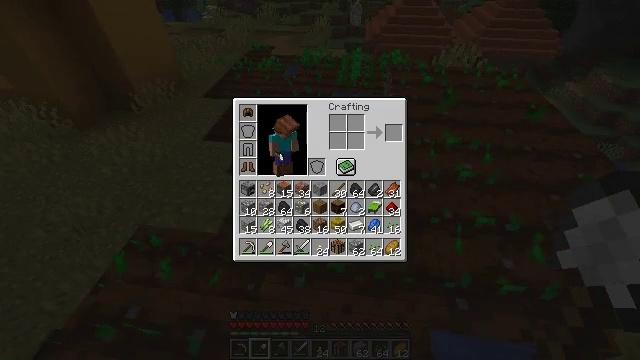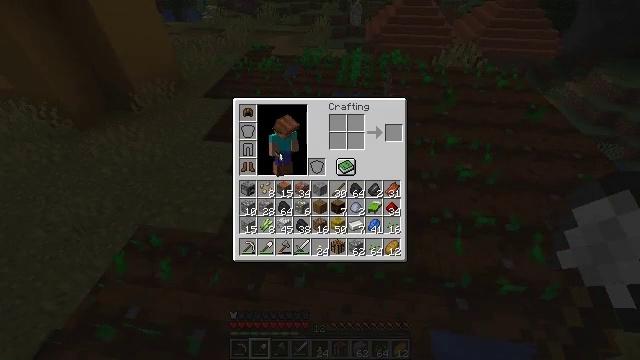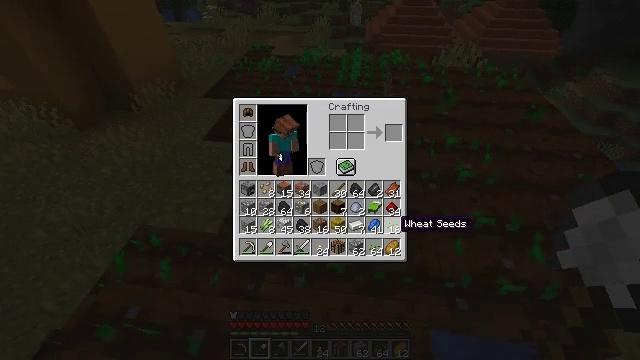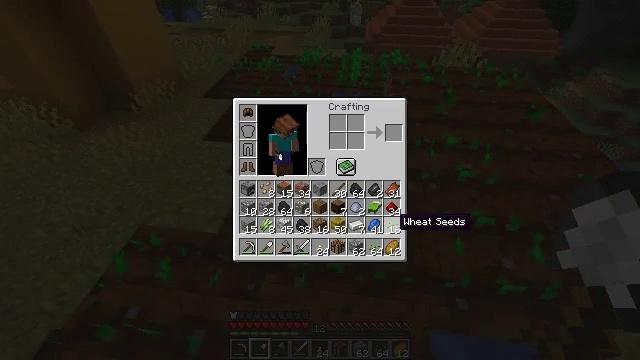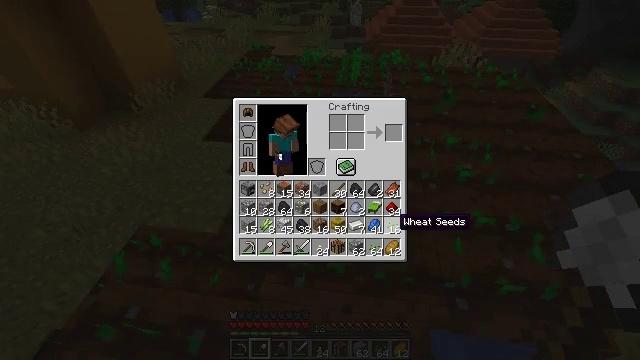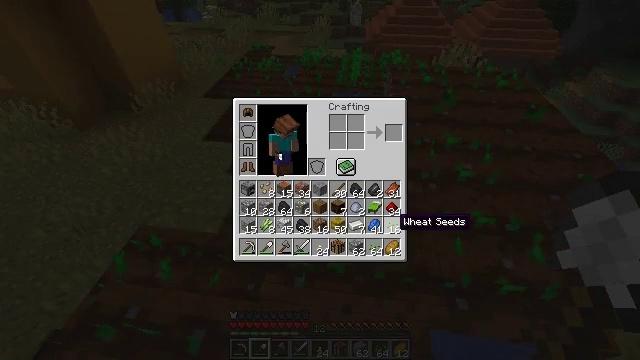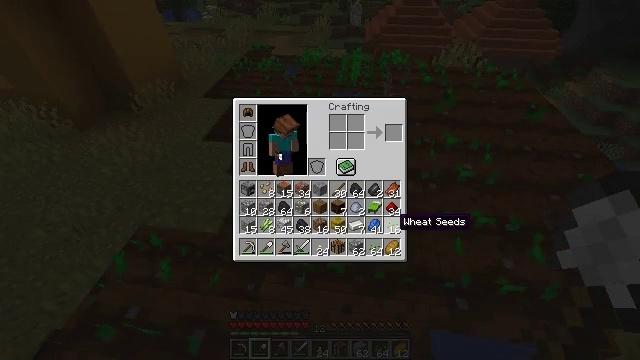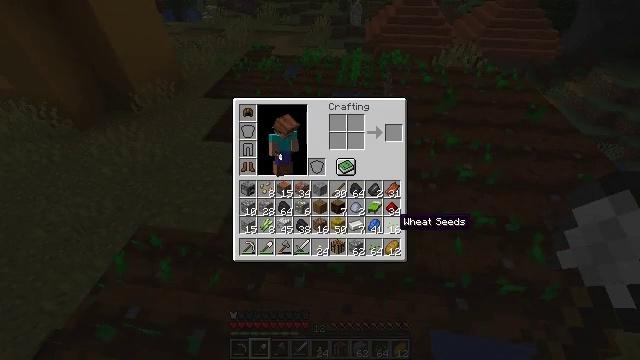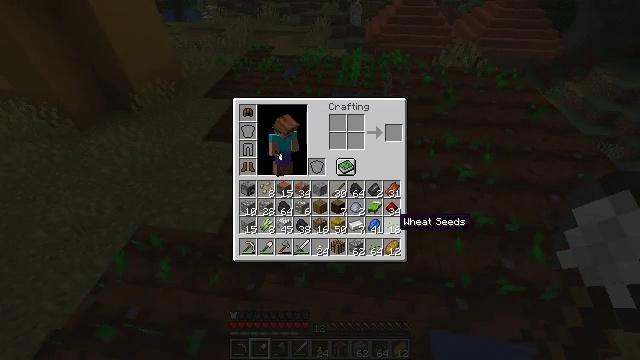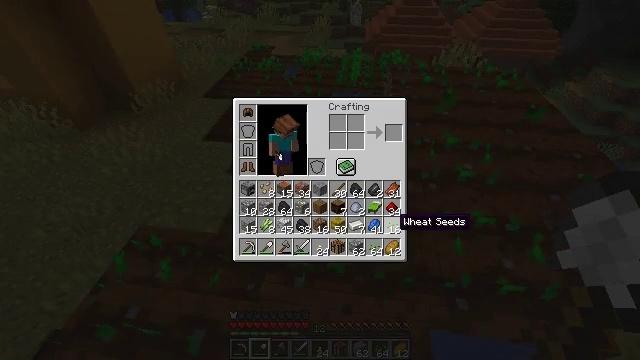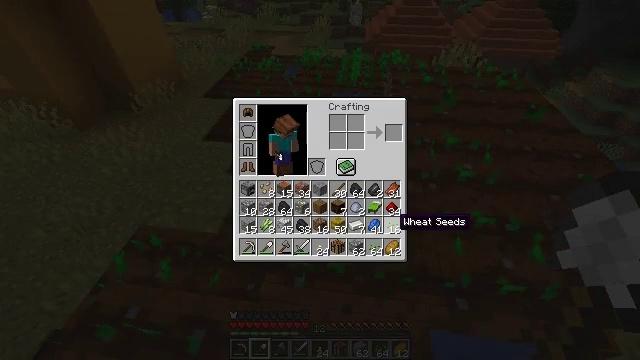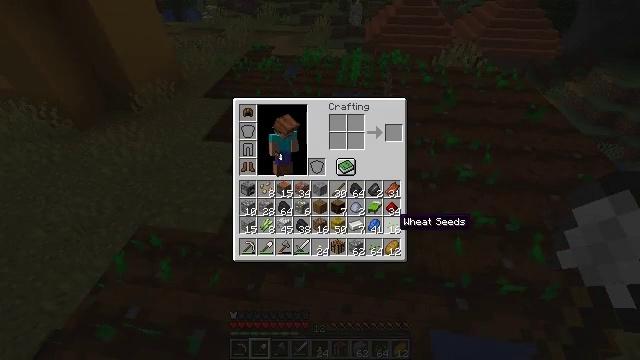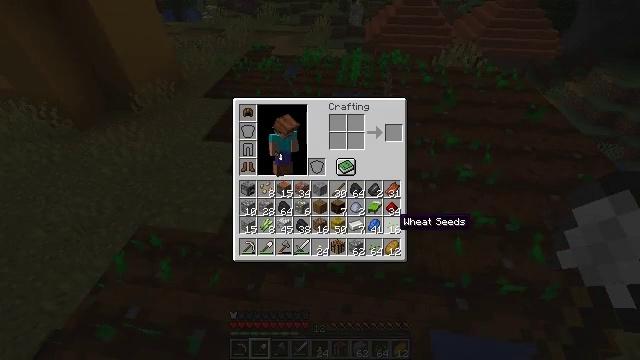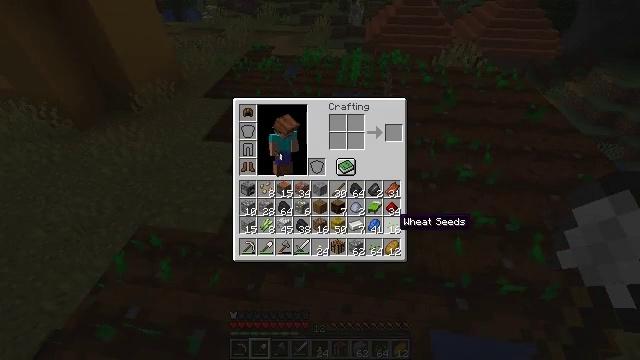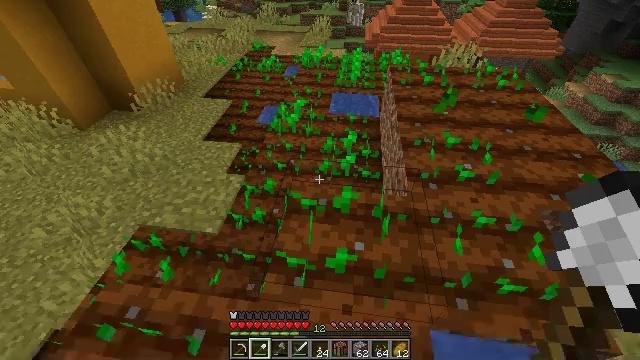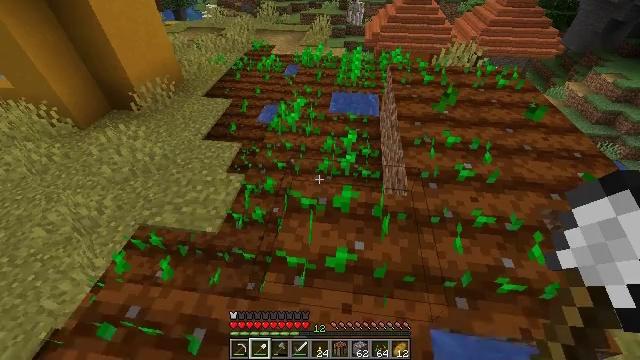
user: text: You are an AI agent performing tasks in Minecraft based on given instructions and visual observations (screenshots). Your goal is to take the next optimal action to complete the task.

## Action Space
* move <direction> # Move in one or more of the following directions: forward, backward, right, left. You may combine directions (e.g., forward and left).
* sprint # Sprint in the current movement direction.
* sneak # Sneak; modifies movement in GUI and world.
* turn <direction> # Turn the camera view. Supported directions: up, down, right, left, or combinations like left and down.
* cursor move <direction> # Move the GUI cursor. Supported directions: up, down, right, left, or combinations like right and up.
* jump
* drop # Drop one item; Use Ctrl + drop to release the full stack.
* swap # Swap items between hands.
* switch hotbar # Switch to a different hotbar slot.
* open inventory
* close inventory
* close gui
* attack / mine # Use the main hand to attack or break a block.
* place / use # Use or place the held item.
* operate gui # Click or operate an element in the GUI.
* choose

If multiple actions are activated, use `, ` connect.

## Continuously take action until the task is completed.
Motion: motion action
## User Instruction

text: Gather wheat by left-clicking on it.
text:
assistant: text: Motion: cursor move left and up
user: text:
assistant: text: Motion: no_op
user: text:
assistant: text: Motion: no_op
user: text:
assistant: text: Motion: no_op
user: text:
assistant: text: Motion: no_op
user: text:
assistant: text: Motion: no_op
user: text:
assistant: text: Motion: no_op
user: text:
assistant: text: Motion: no_op
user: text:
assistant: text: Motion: no_op
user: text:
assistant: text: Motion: no_op
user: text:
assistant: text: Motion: no_op
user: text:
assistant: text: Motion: no_op
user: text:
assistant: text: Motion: no_op
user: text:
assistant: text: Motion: no_op
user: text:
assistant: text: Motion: no_op
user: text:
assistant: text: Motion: turn right and down
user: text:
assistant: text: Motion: turn right and down
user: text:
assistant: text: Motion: turn right and down
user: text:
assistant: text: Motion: turn right and down
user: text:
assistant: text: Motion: turn right
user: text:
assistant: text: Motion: turn right and up, attack / mine
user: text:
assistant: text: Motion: turn right and up, attack / mine
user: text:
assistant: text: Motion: turn right and up, attack / mine
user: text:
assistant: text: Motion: turn right and up, attack / mine
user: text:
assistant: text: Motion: turn right and up, attack / mine
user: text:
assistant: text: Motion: move forward, turn right and up, attack / mine
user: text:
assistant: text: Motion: move forward, attack / mine
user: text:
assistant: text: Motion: attack / mine